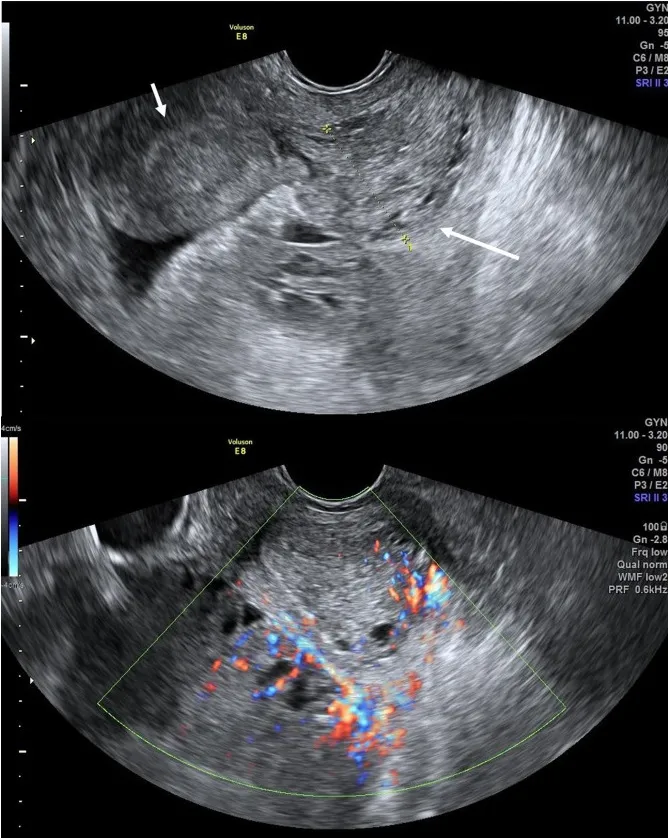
Transrectal ultrasonography. . Ultrasonography shows a 1.5-cm-thick endometrial layer in the right uterus (short arrow) and up to 2.69 cm in the left uterus (long arrow). The mass was connected to the left uterus and appeared to be extending into the vaginal cavity. Internal blood flow was increased.
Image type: radiology (ultrasound)